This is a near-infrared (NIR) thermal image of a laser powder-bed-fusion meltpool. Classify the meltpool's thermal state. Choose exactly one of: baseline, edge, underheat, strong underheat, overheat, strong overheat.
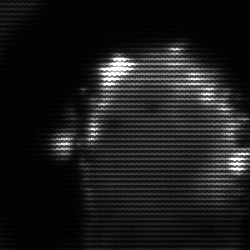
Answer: baseline